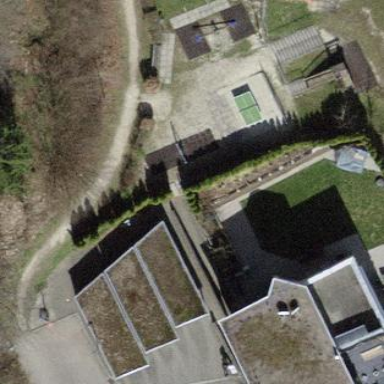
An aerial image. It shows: Group of garages.